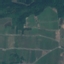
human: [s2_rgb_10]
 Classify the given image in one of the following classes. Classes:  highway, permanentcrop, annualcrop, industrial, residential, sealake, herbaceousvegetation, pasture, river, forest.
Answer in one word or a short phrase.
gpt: PermanentCrop